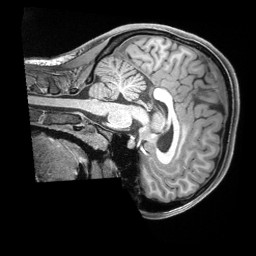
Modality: T1w
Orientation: sagittal
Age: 18
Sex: female
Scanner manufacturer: siemens
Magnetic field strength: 3 T
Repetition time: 2.4 s
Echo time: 0.00226 s